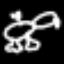
Label: frog